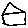
Label: house